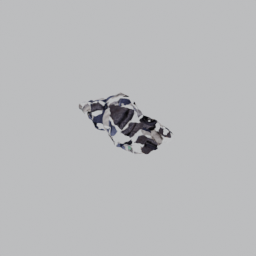
Label: animals